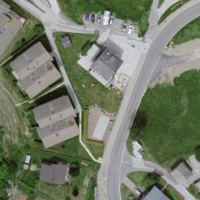
EUNIS habitat code: 54
Species observed at this site:
Chelidonium majus
Motacilla alba
Salvia pratensis